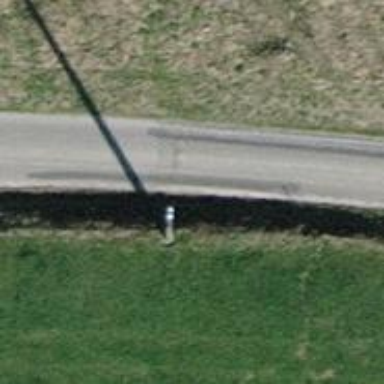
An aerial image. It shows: Power pole.